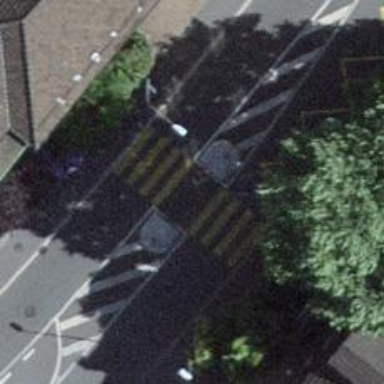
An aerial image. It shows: Marked zebra crossing with pedestrian island.